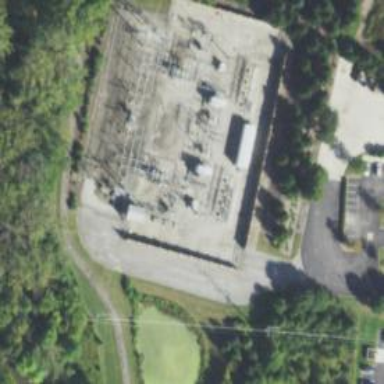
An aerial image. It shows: Switch used for power control.